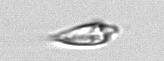
Label: Oxytoxum